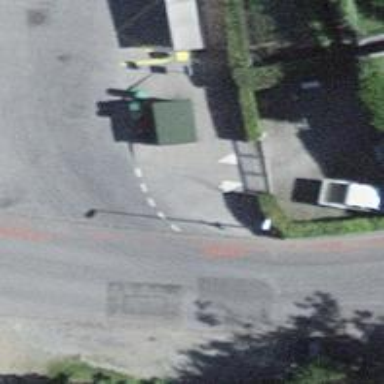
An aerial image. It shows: Post box.